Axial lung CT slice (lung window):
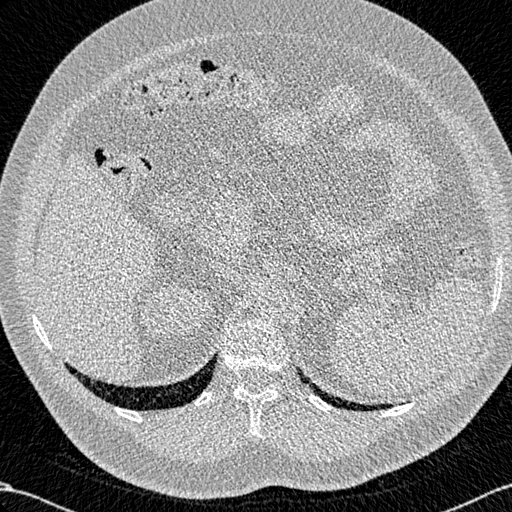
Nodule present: no